Interaction volume radius: 10 \u00c5
Interaction volume height: 10 \u00c5
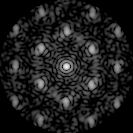
Disorder parameter: 0.4047